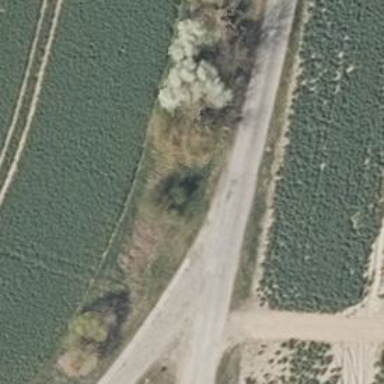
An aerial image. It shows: Secondary road.